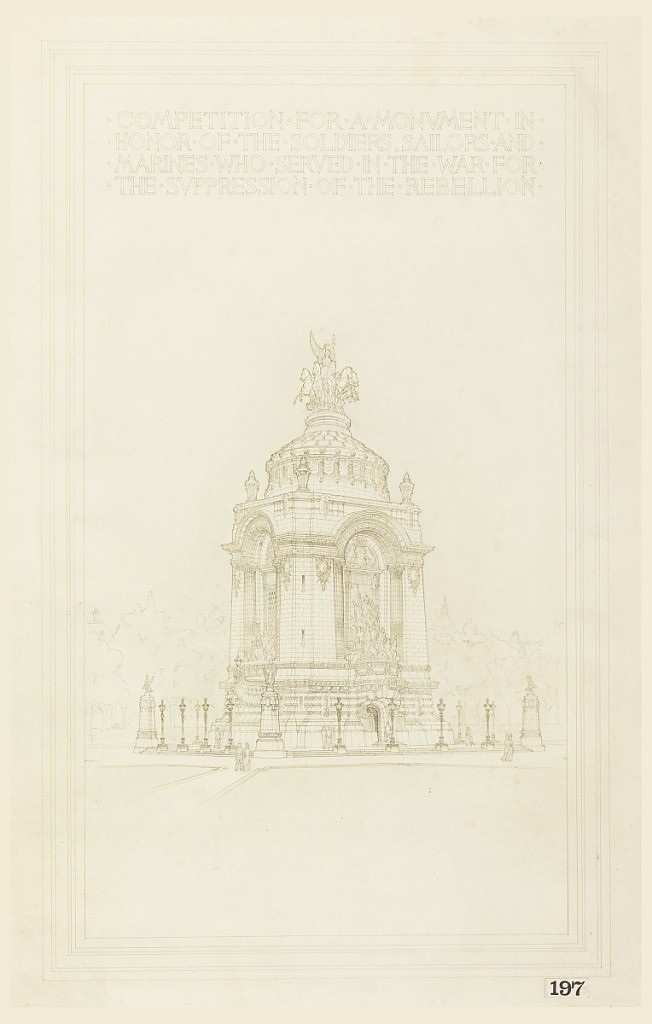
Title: Monument in honor of the soldiers, sailors, and marines
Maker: Christian Francis Rosborg, 1881 – 1953
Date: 1910–20
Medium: Pen and black ink, brush and wash on paper
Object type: Drawing
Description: Design for a monument with large equestrian theme at the top. In upper margin: COMPETITION FOR A MONUMENT IN / HONOR OF THE SOLDIERS SAILORS AND / MARINES WHO SERVED IN THE WAR FOR / THE SUPRESSION OF THE REBELLION. Lower right: 197.